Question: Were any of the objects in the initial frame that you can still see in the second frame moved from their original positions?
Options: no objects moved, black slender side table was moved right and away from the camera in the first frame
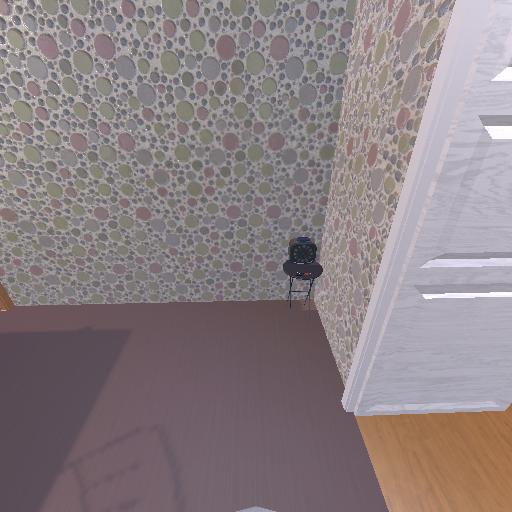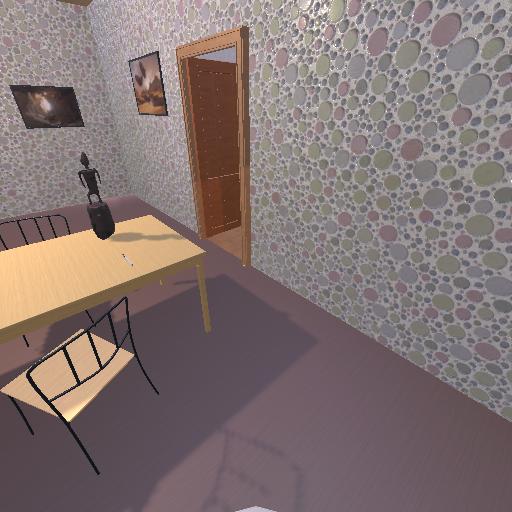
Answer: no objects moved